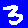
Digit: 3